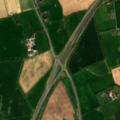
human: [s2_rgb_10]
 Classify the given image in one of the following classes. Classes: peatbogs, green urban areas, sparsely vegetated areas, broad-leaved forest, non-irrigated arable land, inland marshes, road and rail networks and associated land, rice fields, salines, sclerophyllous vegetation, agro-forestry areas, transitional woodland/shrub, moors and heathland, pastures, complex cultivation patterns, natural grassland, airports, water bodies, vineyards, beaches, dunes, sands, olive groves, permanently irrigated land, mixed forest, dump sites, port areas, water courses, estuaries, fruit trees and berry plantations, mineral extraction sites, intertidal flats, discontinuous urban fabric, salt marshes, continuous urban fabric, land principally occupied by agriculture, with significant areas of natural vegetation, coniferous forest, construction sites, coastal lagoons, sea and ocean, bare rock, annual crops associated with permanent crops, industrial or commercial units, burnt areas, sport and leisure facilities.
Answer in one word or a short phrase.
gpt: non-irrigated arable land, pastures